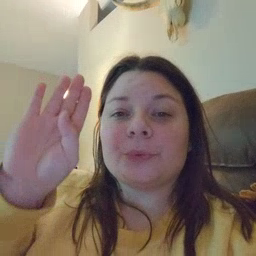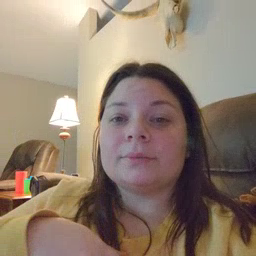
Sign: blue